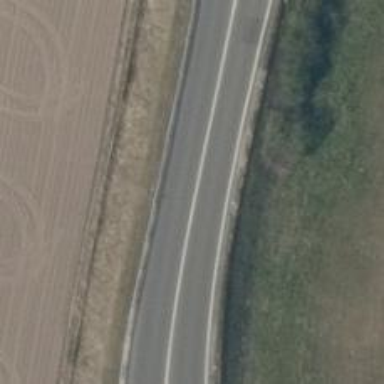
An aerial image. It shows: Asphalt motorway link.